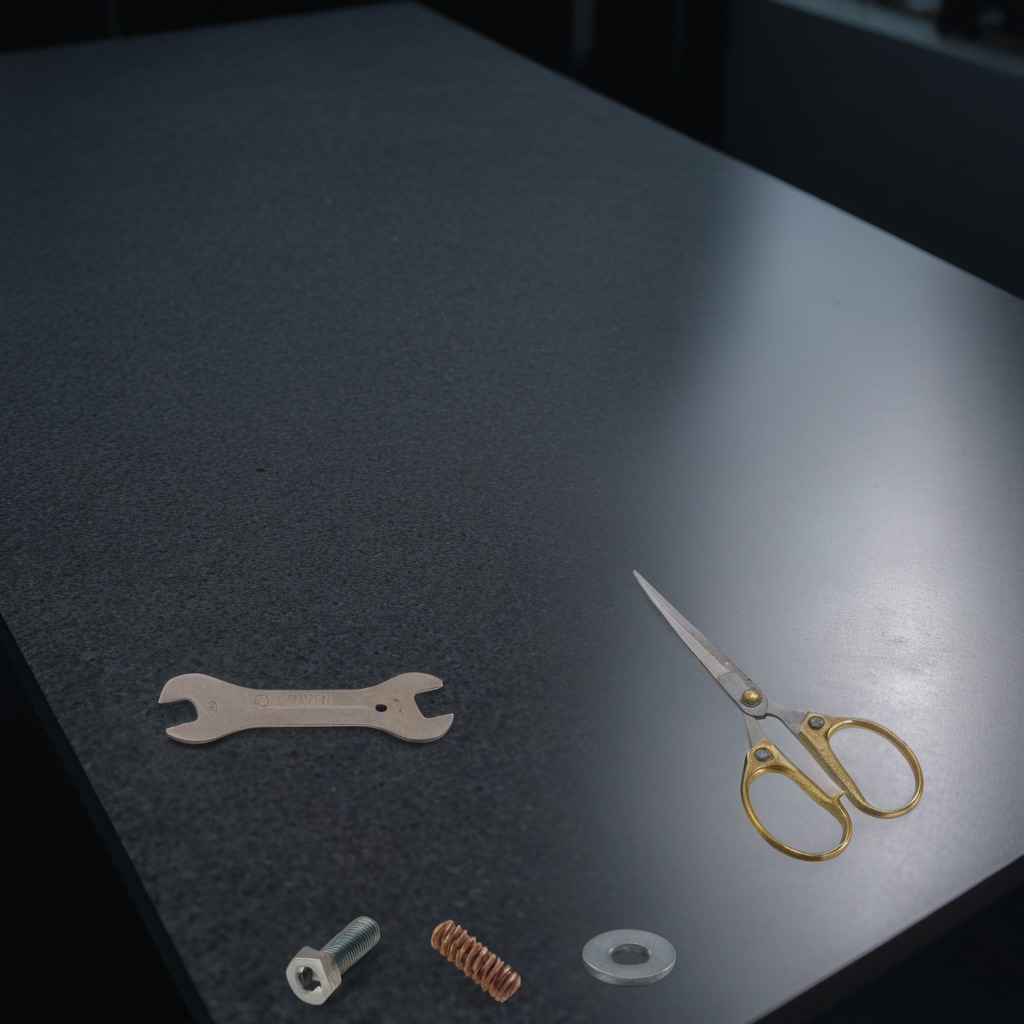
A flat metal washer, a metal machine screw, a coiled metal spring, a pair of scissors, and a wrench are lying on a clean granite table inside a workshop at night.